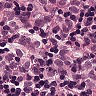
Metastatic tissue present: yes